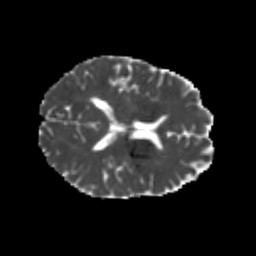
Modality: MD
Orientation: axial
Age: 24
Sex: female
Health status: healthy
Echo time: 0.074 s